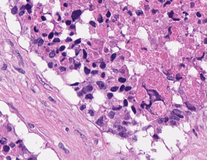
Tumor epithelial tissue: yes
Tumor-associated stroma tissue: yes
Normal tissue: no